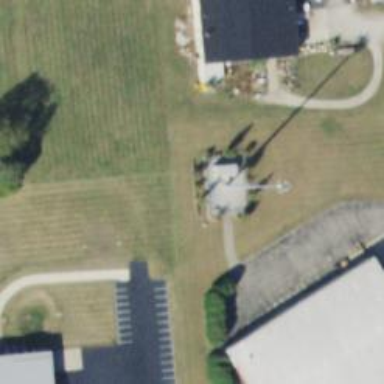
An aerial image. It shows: Mast structure.